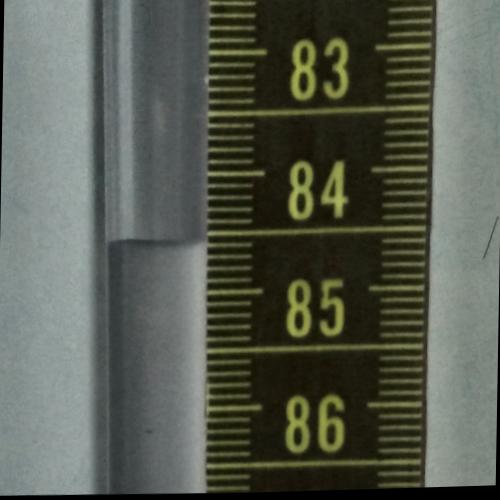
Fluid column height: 84.6 cm